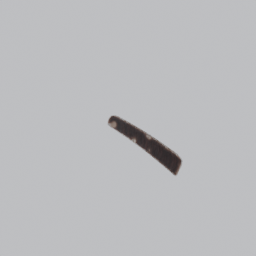
Label: animals